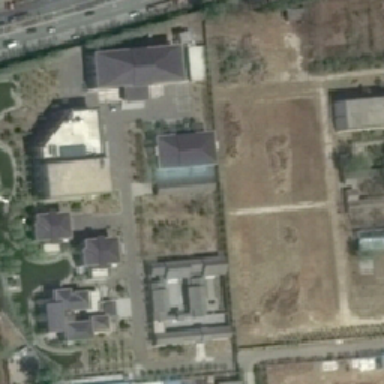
It is land buildings roads trees and meadows .